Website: home-depot
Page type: delivery-shipping
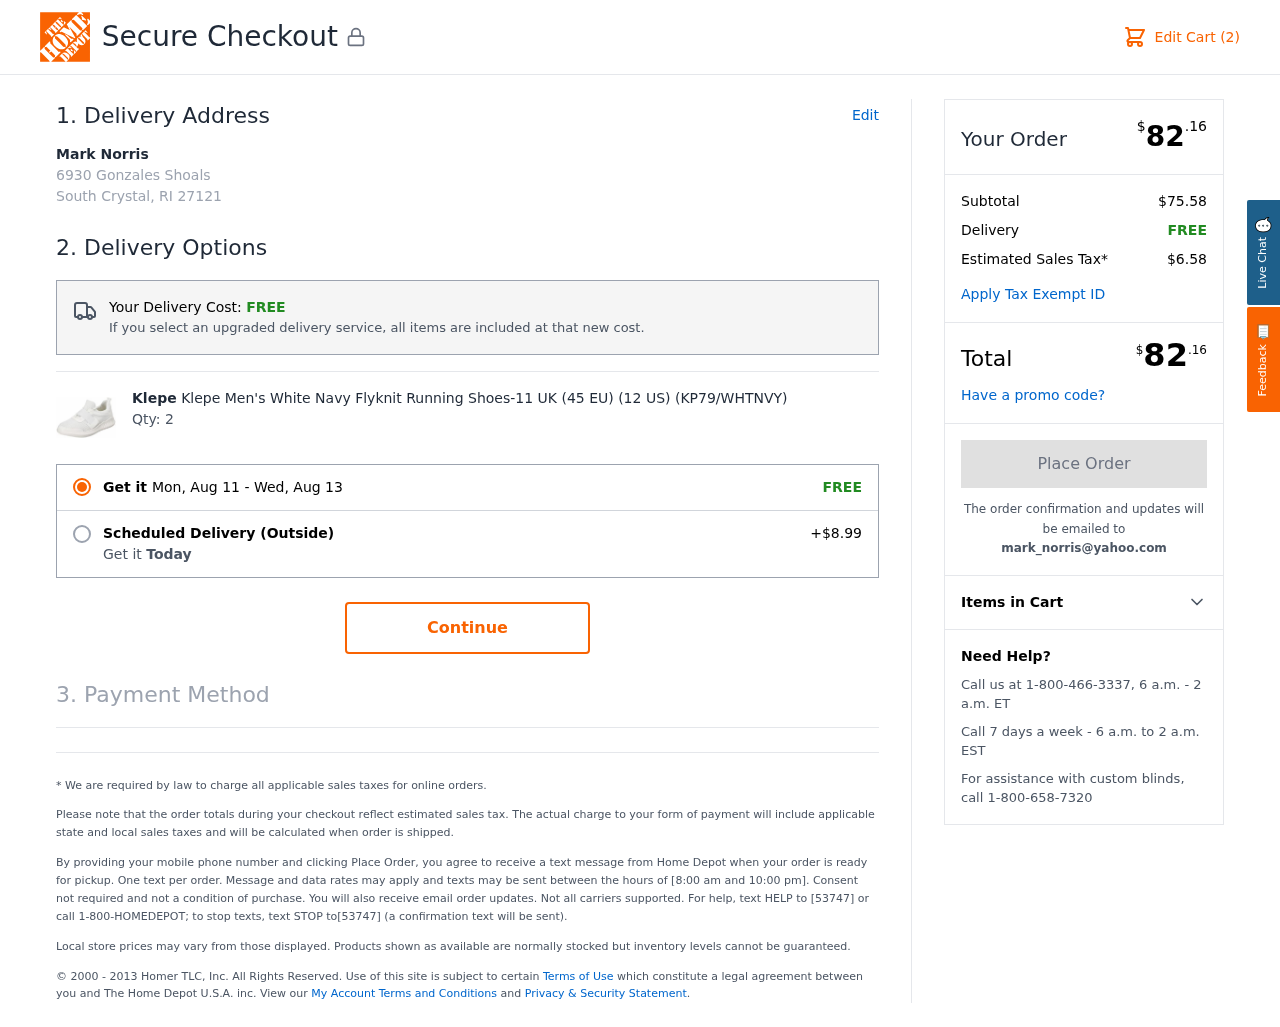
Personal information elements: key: PII_CITY_STATE_ZIP
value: South Crystal, RI 27121
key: PII_EMAIL
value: mark_norris@yahoo.com
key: PII_FULLNAME
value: Mark Norris
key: PII_STREET
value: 6930 Gonzales Shoals
Product elements: key: PRODUCT1_BRAND
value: Klepe
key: PRODUCT1_NAME
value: Klepe Men's White Navy Flyknit Running Shoes-11 UK (45 EU) (12 US) (KP79/WHTNVY)
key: PRODUCT1_QUANTITY
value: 2
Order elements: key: ORDER_NUM_ITEMS
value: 2
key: ORDER_DELIVERY_DATE_START
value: Mon, Aug 11
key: ORDER_DELIVERY_DATE
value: Wed, Aug 13
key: ORDER_TOTAL
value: $82.16
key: ORDER_SUBTOTAL
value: $75.58
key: ORDER_SHIPPING_COST
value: FREE
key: ORDER_TAX
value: $6.58
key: ORDER_TOTAL2
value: $82.16